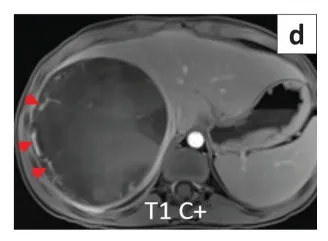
Post-contrast T1W image indicating only peripheral vascularity (red arrow heads) with no obvious internal solid enhancing soft tissue.
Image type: radiology (mri)